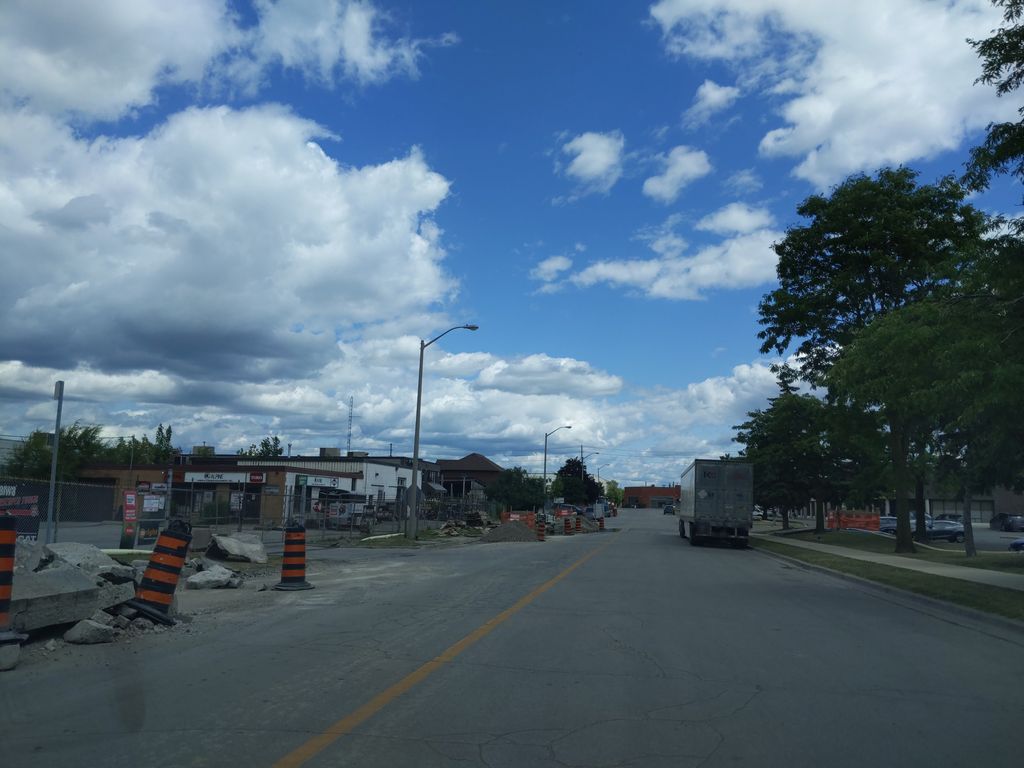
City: toronto